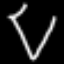
Label: diamond